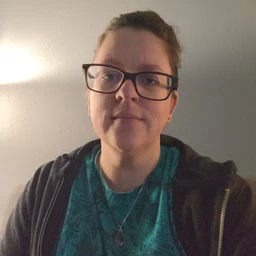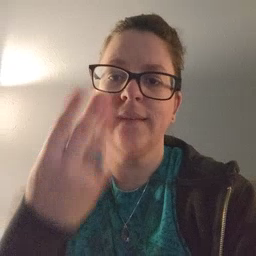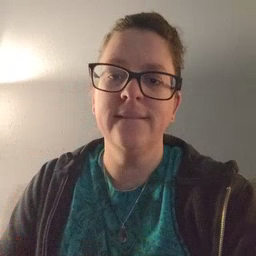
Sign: give